Question: I have been stuck on a problem for three days... searched everywhere, posted on <URL>, still waiting for EMBL to respond to emails... would make a bounty if I had more rep.
After aligning sequences with EMBOSSwin 'needle()' (pairwise global alignments) I get alignment files in 'pair' format, with a '.needle' file extension. I want to use <URL> to read these alignments for later analysis.
I use 'AlignIO.read(open('alignment.needle'),'emboss')' following the instructions in <URL> but I keep getting an 'AssertionError'.
'''
>>> from Bio import AlignIO
>>> alignment = AlignIO.read(open("data/all/out/pair1_alignment.needle"), "emboss")
'''
'''
Traceback (most recent call last):
File "<console>", line 1, in <module>
File "C:\Python27\lib\Bio\AlignIO\__init__.py", line 423, in read
first = next(iterator)
File "C:\Python27\lib\Bio\AlignIO\__init__.py", line 370, in parse
for a in i:
File "C:\Python27\lib\Bio\AlignIO\EmbossIO.py", line 150, in __next__
assert seq.replace("-", "") != ""
AssertionError
'''
Download the alignment file <URL>

- - - -
I suspect this may be related to a warning message I kept getting when actually making the alignments, which was outputted by EMBOSS 'needle()' function:
'''
Warning: Sequence character string not found in ajSeqCvtKS
'''
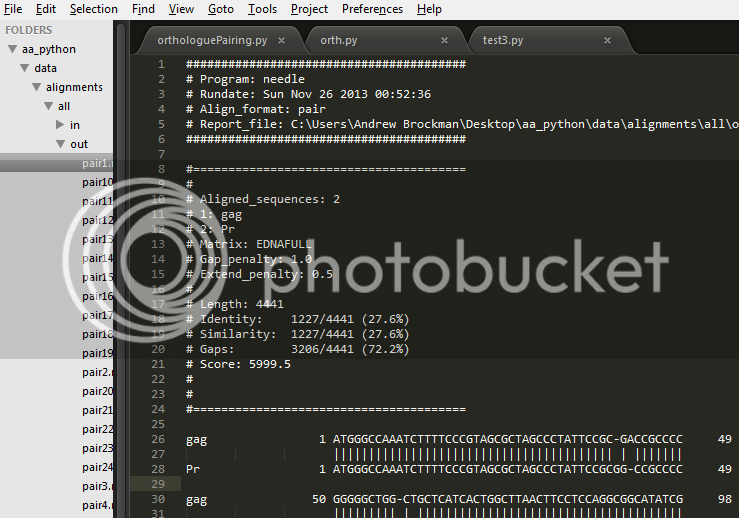
Answer: Duplicate post on BioStars, <URL>
This appears to be down to a subtle change in the EMBOSS output. You have an extremely old version, EMBOSS version 2.10.0 (February 2005), and your output file has lines like this:
'''
gag 1288 -------------------------------------------------- 1287
'''
Using a newer version of EMBOSS (e.g. 6.3.0), gives lines like this:
'''
gag 1287 -------------------------------------------------- 1287
'''
The Biopython parser is expecting the latter for alignment sections with no letters (e.g. when one sequence is much longer than the other), where the start and end coordinates agree. Please update your copy of EMBOSS, and then the parser should be happy. The current EMBOSS release is version 6.5.0.